Aerial crown-view tile of a tropical tree (Barro Colorado Island, Panama), acquired 20250414:
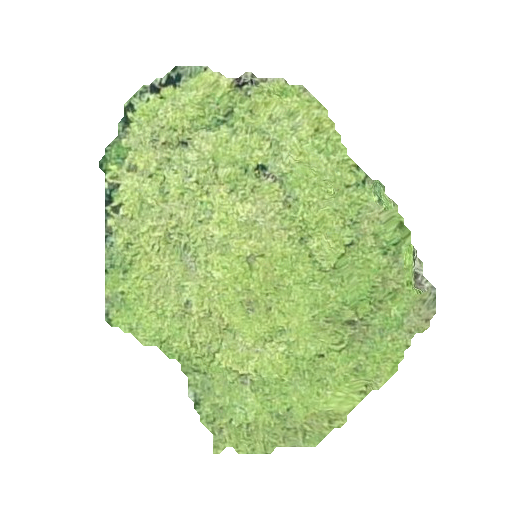
Species: Prioria copaifera
GBIF accepted scientific name: Prioria copaifera
Crown area: 133.661 m²